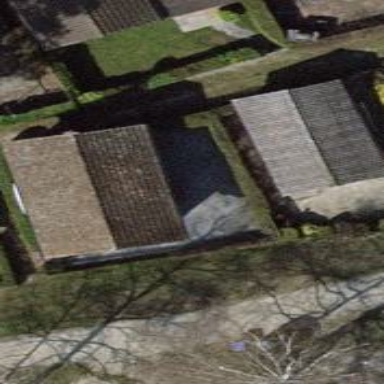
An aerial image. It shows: Bungalow.